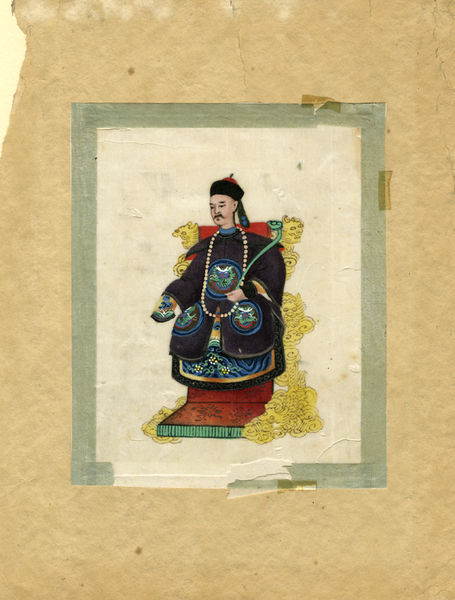
Titel: Mandarin Seated on a Throne
Standort: Amherst (Massachusetts, USA)
Institution: Mead Art Museum, Amherst College
Schlagwörter: mann, hut, stuhl, mütze, rahmen, samt, gewand, gold, sessel, japan, kette, chair, hat, könig, throne, black, dress, green, painting, portrait, sit, asien, china, smoke, man, drawing, paper, frame, color, coat, animals, necklace, art, chinese, asian, paint, japaner, border, royalty, mustache, painted, snake, tape, artwork, necklness, beads pipe